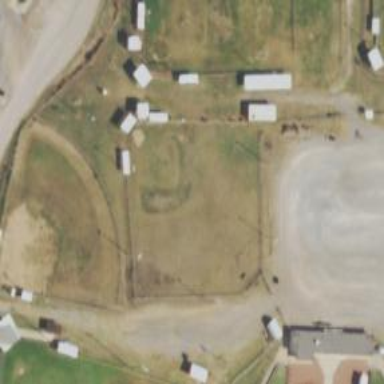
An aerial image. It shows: Softball pitch for leisure sports.